Question: I have a 'ggplot' chart that uses faceting and a manual colour assignment. I would like to define the variables outside the call itself so that I don't have to go digging in 'scale_colour_manual' and other areas to change the values used in 'breaks' or 'values' call of 'scale_colour_manual'.
Let's say these are the variables.
'''
var1 <- 'series.a'
var1.label <- "Series A result"
var2 <- 'series.b'
var2.label <- "Series B result"
'''
In the 'values' or 'breaks' I can use something like this:
'''
c('Series A result' = alpha("blue", 0.5),'Series B result' = alpha("red",0.5))
'''
This plots fine, because the code above generates the following output:
'''
Series A result Series B result
"#0000FF80" "#FF000080"
'''
Whereas this code:
'''
c(var1.label = alpha("blue", 0.5), var2.label = alpha("red",0.5))
'''
does not plot because it produces this, in which the names of the elements do not match the values we are using for colour i.e. 'Series A result' and 'Series B result':
'''
var1.label var2.label
"#0000FF80" "#FF000080"
'''
'c()'
I have looked at 'eval', 'parse' and even 'force' but they don't seem to do what I want. I suspect this is a really simple piece of R but it's not a problem I have yet bumped into. Example code follows if needed.
'''
require(ggplot2)
require(reshape)
require(scales)
# Create data
set.seed(78910)
mydf <- data.frame(
mydate = seq(as.Date('2013-01-01'),
as.Date('2013-01-10'), by = 'day'),
series.a = runif(10, 100, 200),
series.b = runif(10, 2000, 3000))
tail(mydf)
mymelt <- melt(mydf, id.var = 'mydate')
# Define user variables
var1 <- 'series.a'
var1.label <- "Series A result"
var2 <- 'series.b'
var2.label <- "Series B result"
# Which makes creating labels for the faceting easier
mymelt$label.col <- ifelse(mymelt$variable == var1, var1.label, var2.label)
tail(mymelt)
# Plots without problems
ggplot(mymelt, aes(y = value, x = mydate)) +
geom_line(aes(colour = label.col)) +
scale_colour_manual("",
breaks = c('Series A result','Series B result'),
values = c('Series A result' = alpha("blue", 0.5),
'Series B result' = alpha("red",0.5))) +
facet_wrap(~ label.col, ncol = 1, scale = "free_y")
# Does not plot
ggplot(mymelt, aes(y = value, x = mydate)) +
geom_line(aes(colour = label.col)) +
scale_colour_manual("",
breaks = c(var1.label, var2.label),
values = c(var1.label = alpha("blue", 0.5),
var2.label = alpha("red",0.5))) +
facet_wrap(~ label.col, ncol = 1, scale = "free_y")
# Not plotting because names in second case are not correct
c('Series A result' = alpha("blue", 0.5),'Series B result' = alpha("red",0.5))
c(var1.label = alpha("blue", 0.5), var2.label = alpha("red",0.5))
'''
The desired result is this kind of image:

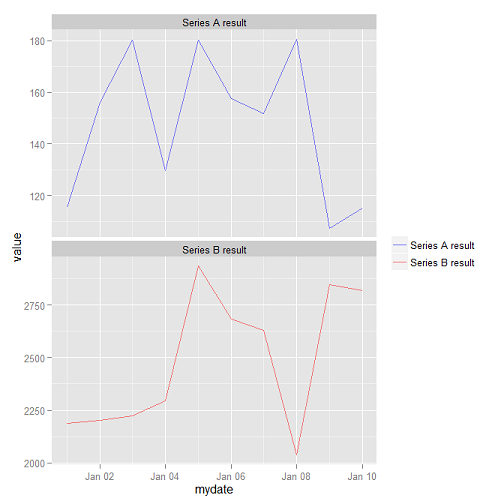
Answer: '''
v <- c(alpha("blue", 0.5), alpha("red",0.5))
names(v) <- c(var1.label, var2.label)
> v
## Series A result Series B result
## "#0000FF80" "#FF000080"
'''
then use 'values = v' in the code.